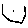
Label: hexagon